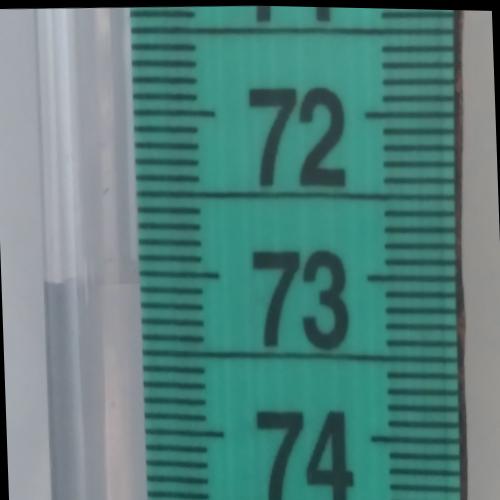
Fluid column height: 73.1 cm